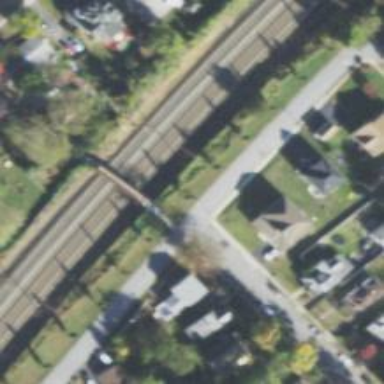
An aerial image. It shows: Railway track with contact lines for electrification.